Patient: sex M, age 55
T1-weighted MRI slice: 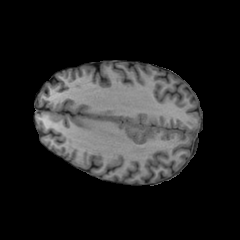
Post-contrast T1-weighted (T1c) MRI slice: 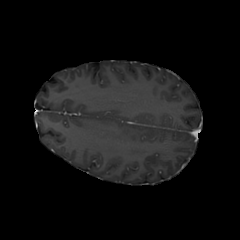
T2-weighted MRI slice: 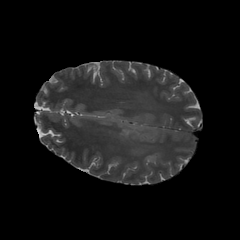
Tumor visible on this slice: yes
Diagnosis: Astrocytoma, IDH-wildtype
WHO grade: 2